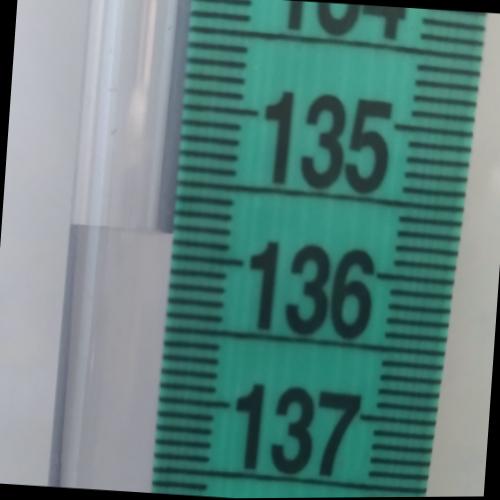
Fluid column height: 135.9 cm